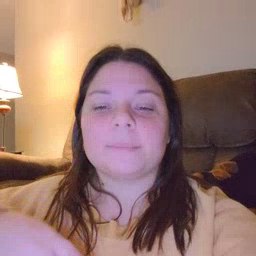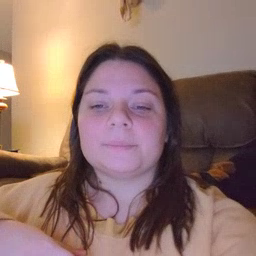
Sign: time